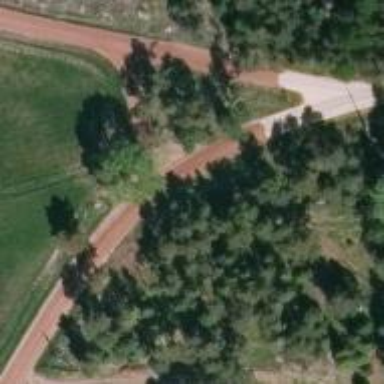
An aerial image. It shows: Secondary link road.